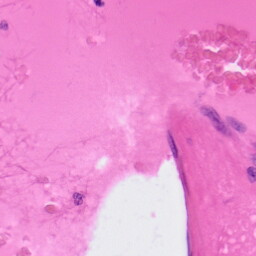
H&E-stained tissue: Colon